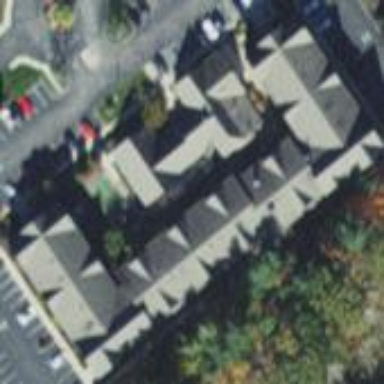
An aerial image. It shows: Hotel building.